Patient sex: F
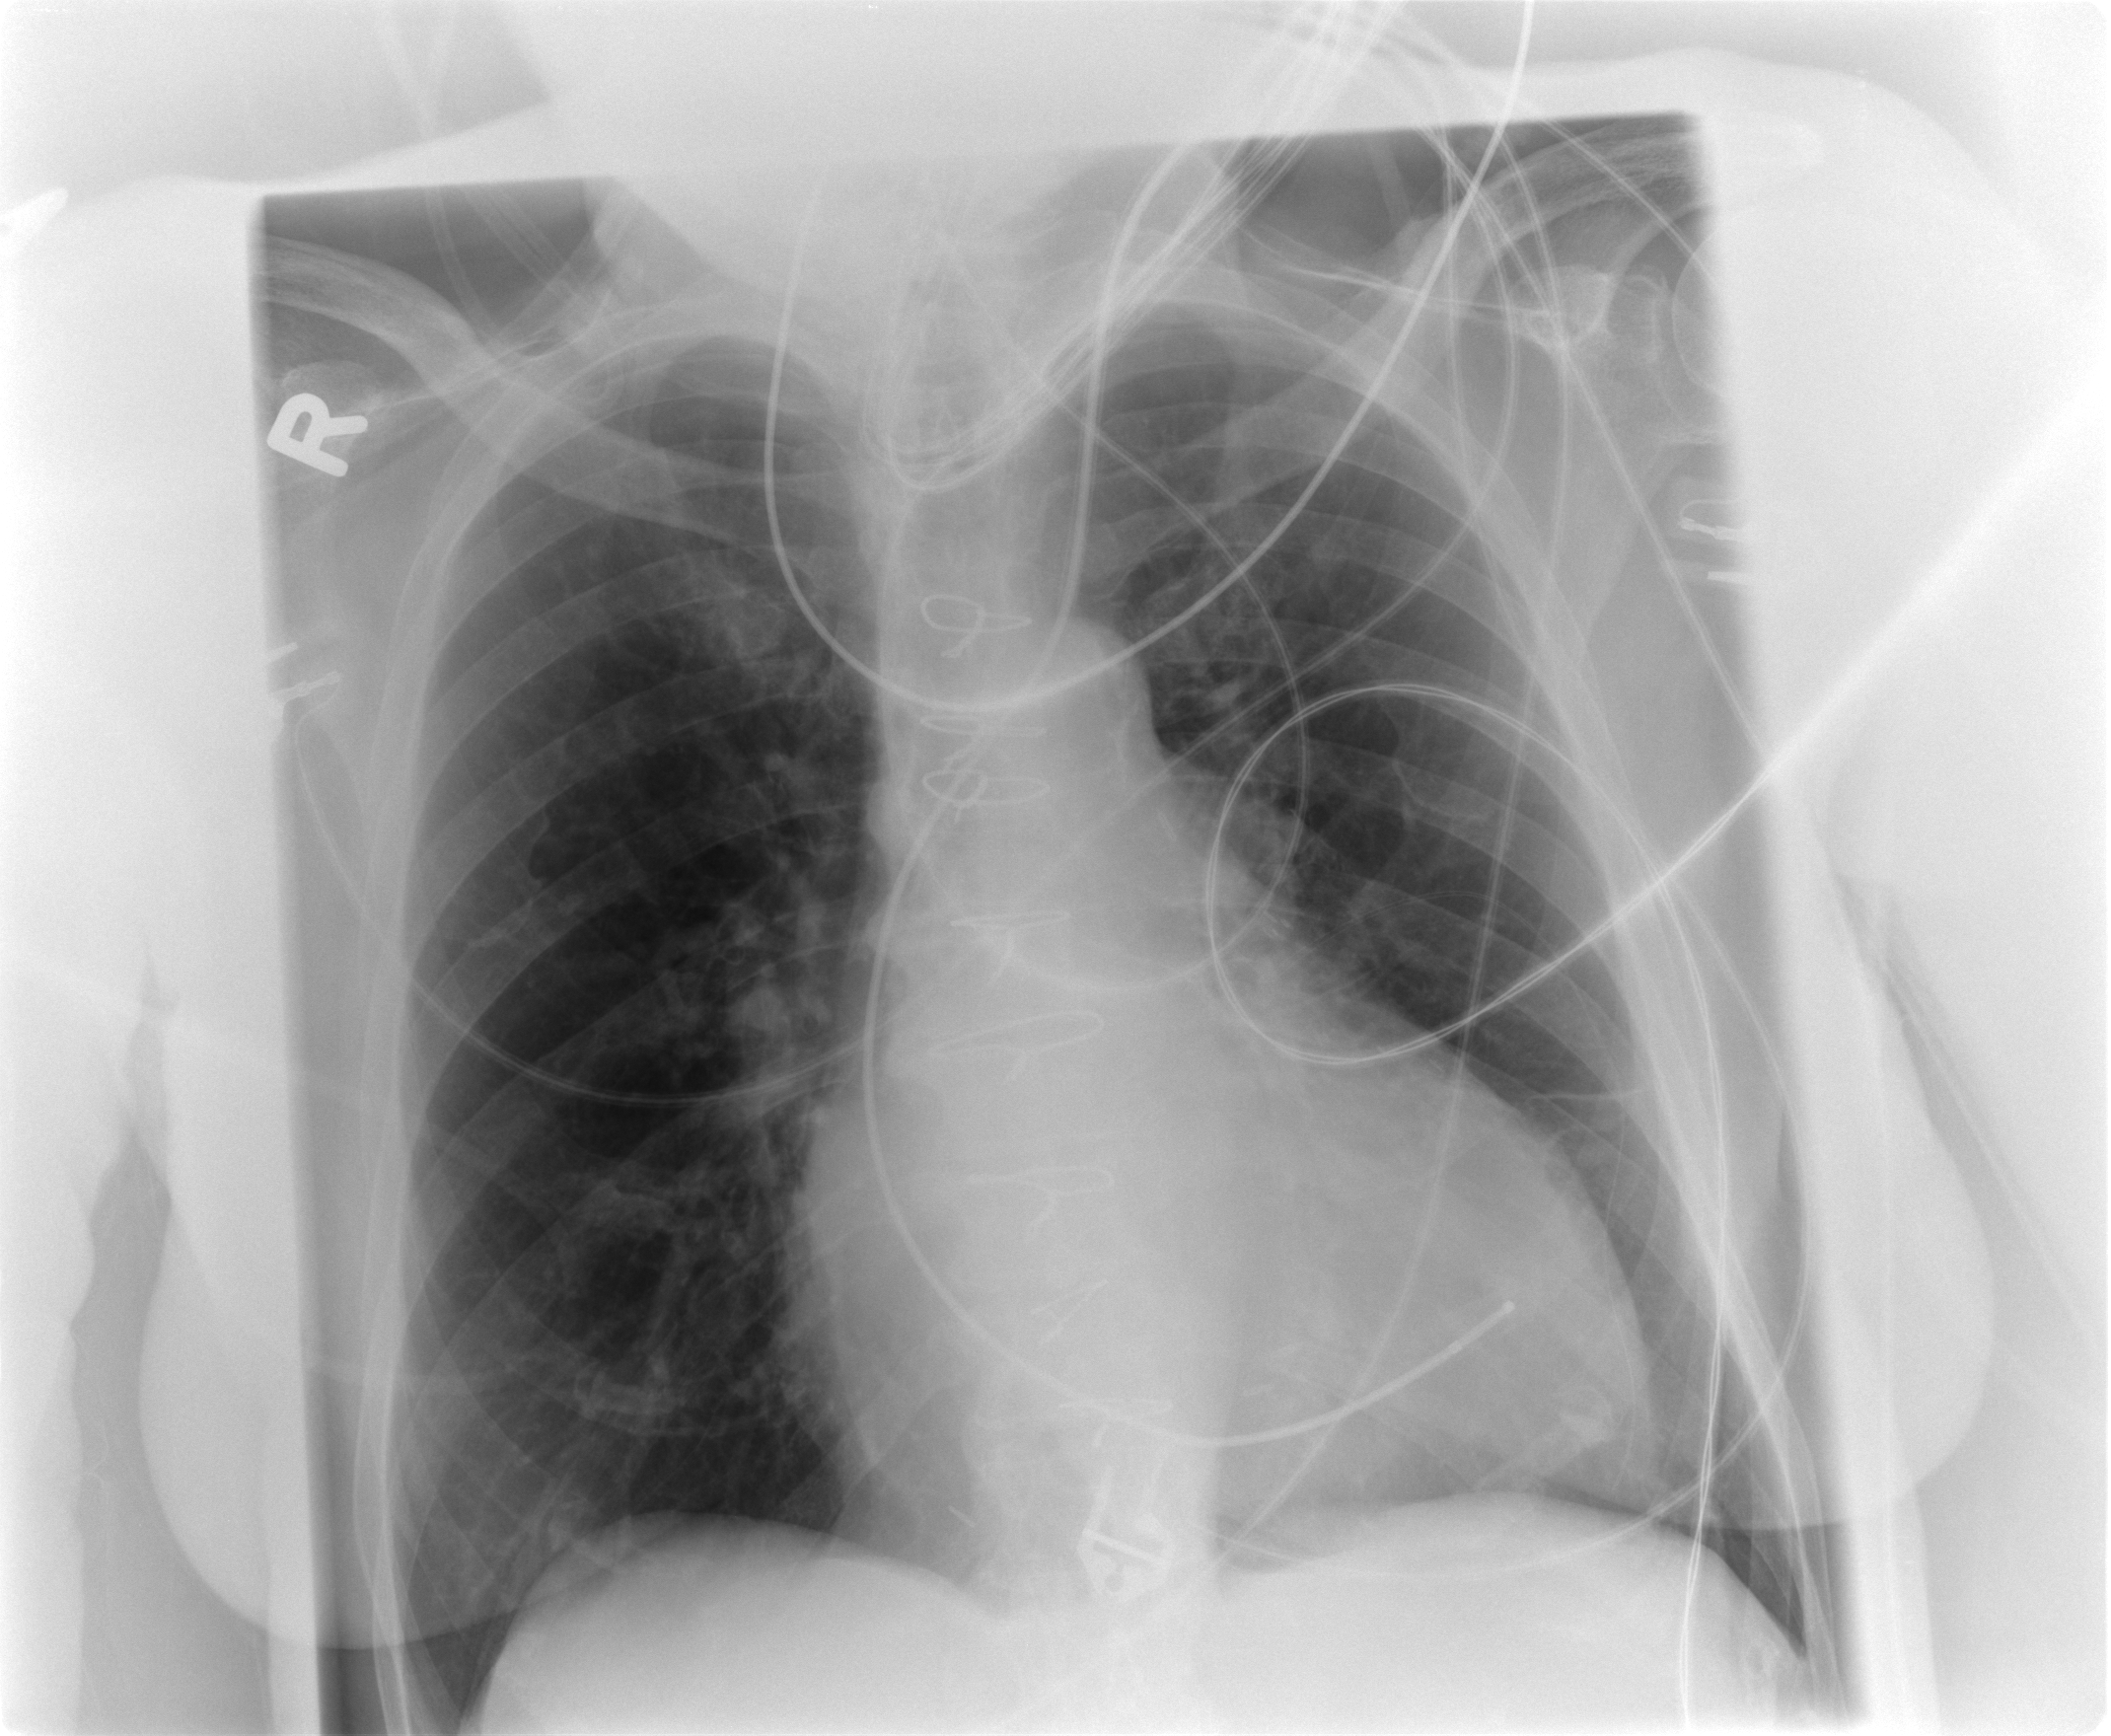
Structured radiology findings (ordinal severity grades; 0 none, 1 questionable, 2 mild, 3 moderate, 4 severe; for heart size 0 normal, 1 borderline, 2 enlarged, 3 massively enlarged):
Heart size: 2
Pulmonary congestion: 0
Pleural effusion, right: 0
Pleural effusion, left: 0
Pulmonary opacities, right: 0
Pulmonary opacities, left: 0
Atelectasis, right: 2
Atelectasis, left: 2